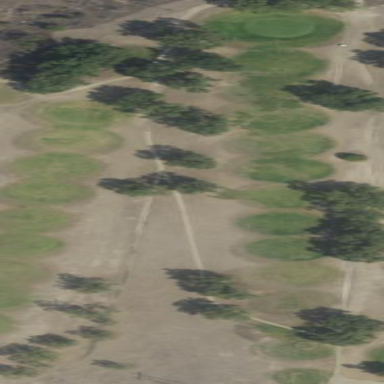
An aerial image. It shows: Golf rough area.